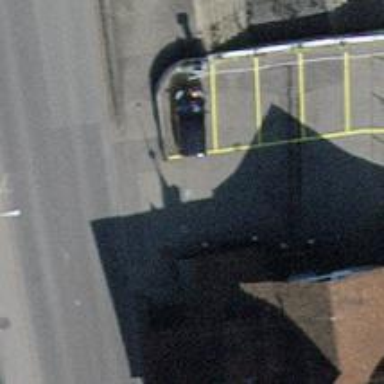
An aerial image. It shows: Sidewalk along the footway.